Question: I am trying to create two status bars based on number of likes and dislikes. I want to resize the status bars for each cell. I am having trouble resizing the bars though. I have two ideas in mind on how to resize these bars.
1. I created UIViews and colored them red and green. I want to resize them, but I am unsure how to do this because Xcode doesn't allow me to access the size parameters. cell.PositiveBar.layer.frame = CGRectMake(0, 0, 100, 100);

How can I have these status bars that change based on the likes and dislikes, looking for on a way to do this.
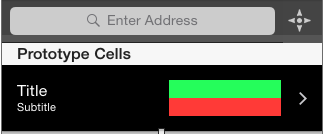
Answer: In case you have custom cell class, you need to add variables and connect them with views.
In cellForRow method you need to access to the Cell and config view's width, for that you can use layer or view, for example to change cell's status bar width:
'''
- (void)setSellStatusBarByLikes:(NSInteger)likes
{
CGRect newFrame = self.positiveBar.frame;
// here you calculate width from likes count with your formula
newFrame.size.width = likes * dt;
[self.positiveBar setFrame:newFrame];
}
'''
and for animation you need to wrap your setFrame method
'''
[UIView animateWithDuration:.1f animations:^{
[self.positiveBar setFrame:newFrame];
}];
'''
After this you can call this method from cellForRowClass
'''
// In table view class
- (UITableViewCell *)tableView:(UITableView *)tableView cellForRowAtIndexPath:(NSIndexPath *)indexPath
{
static NSString *CellIdentifier = @"HomeCell";
CustomTableViewCell *cell = [_p_leftTable dequeueReusableCellWithIdentifier:CellIdentifier];
if (cell == nil)
{
cell = [[CustomTableViewCell alloc] initWithStyle:UITableViewCellStyleDefault reuseIdentifier:CellIdentifier];
}
[cell setSellStatusBarByLikes:10];
return cell;
}
'''
So you can do your custom class in storyboard, or upgrade UITAbleViewCell class with programatically added status bars. All next steps depends on your method.
When you declare variable inside your CustomTableViewCell as IBoutlet (if you do it through storyboard) or simple @property, it's already a part of CustomTableViewCell, then you can use it as self.something.
If you make this programmatically in default cell, then you just need to recreate your status bar views in cellForRow method.